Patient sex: M
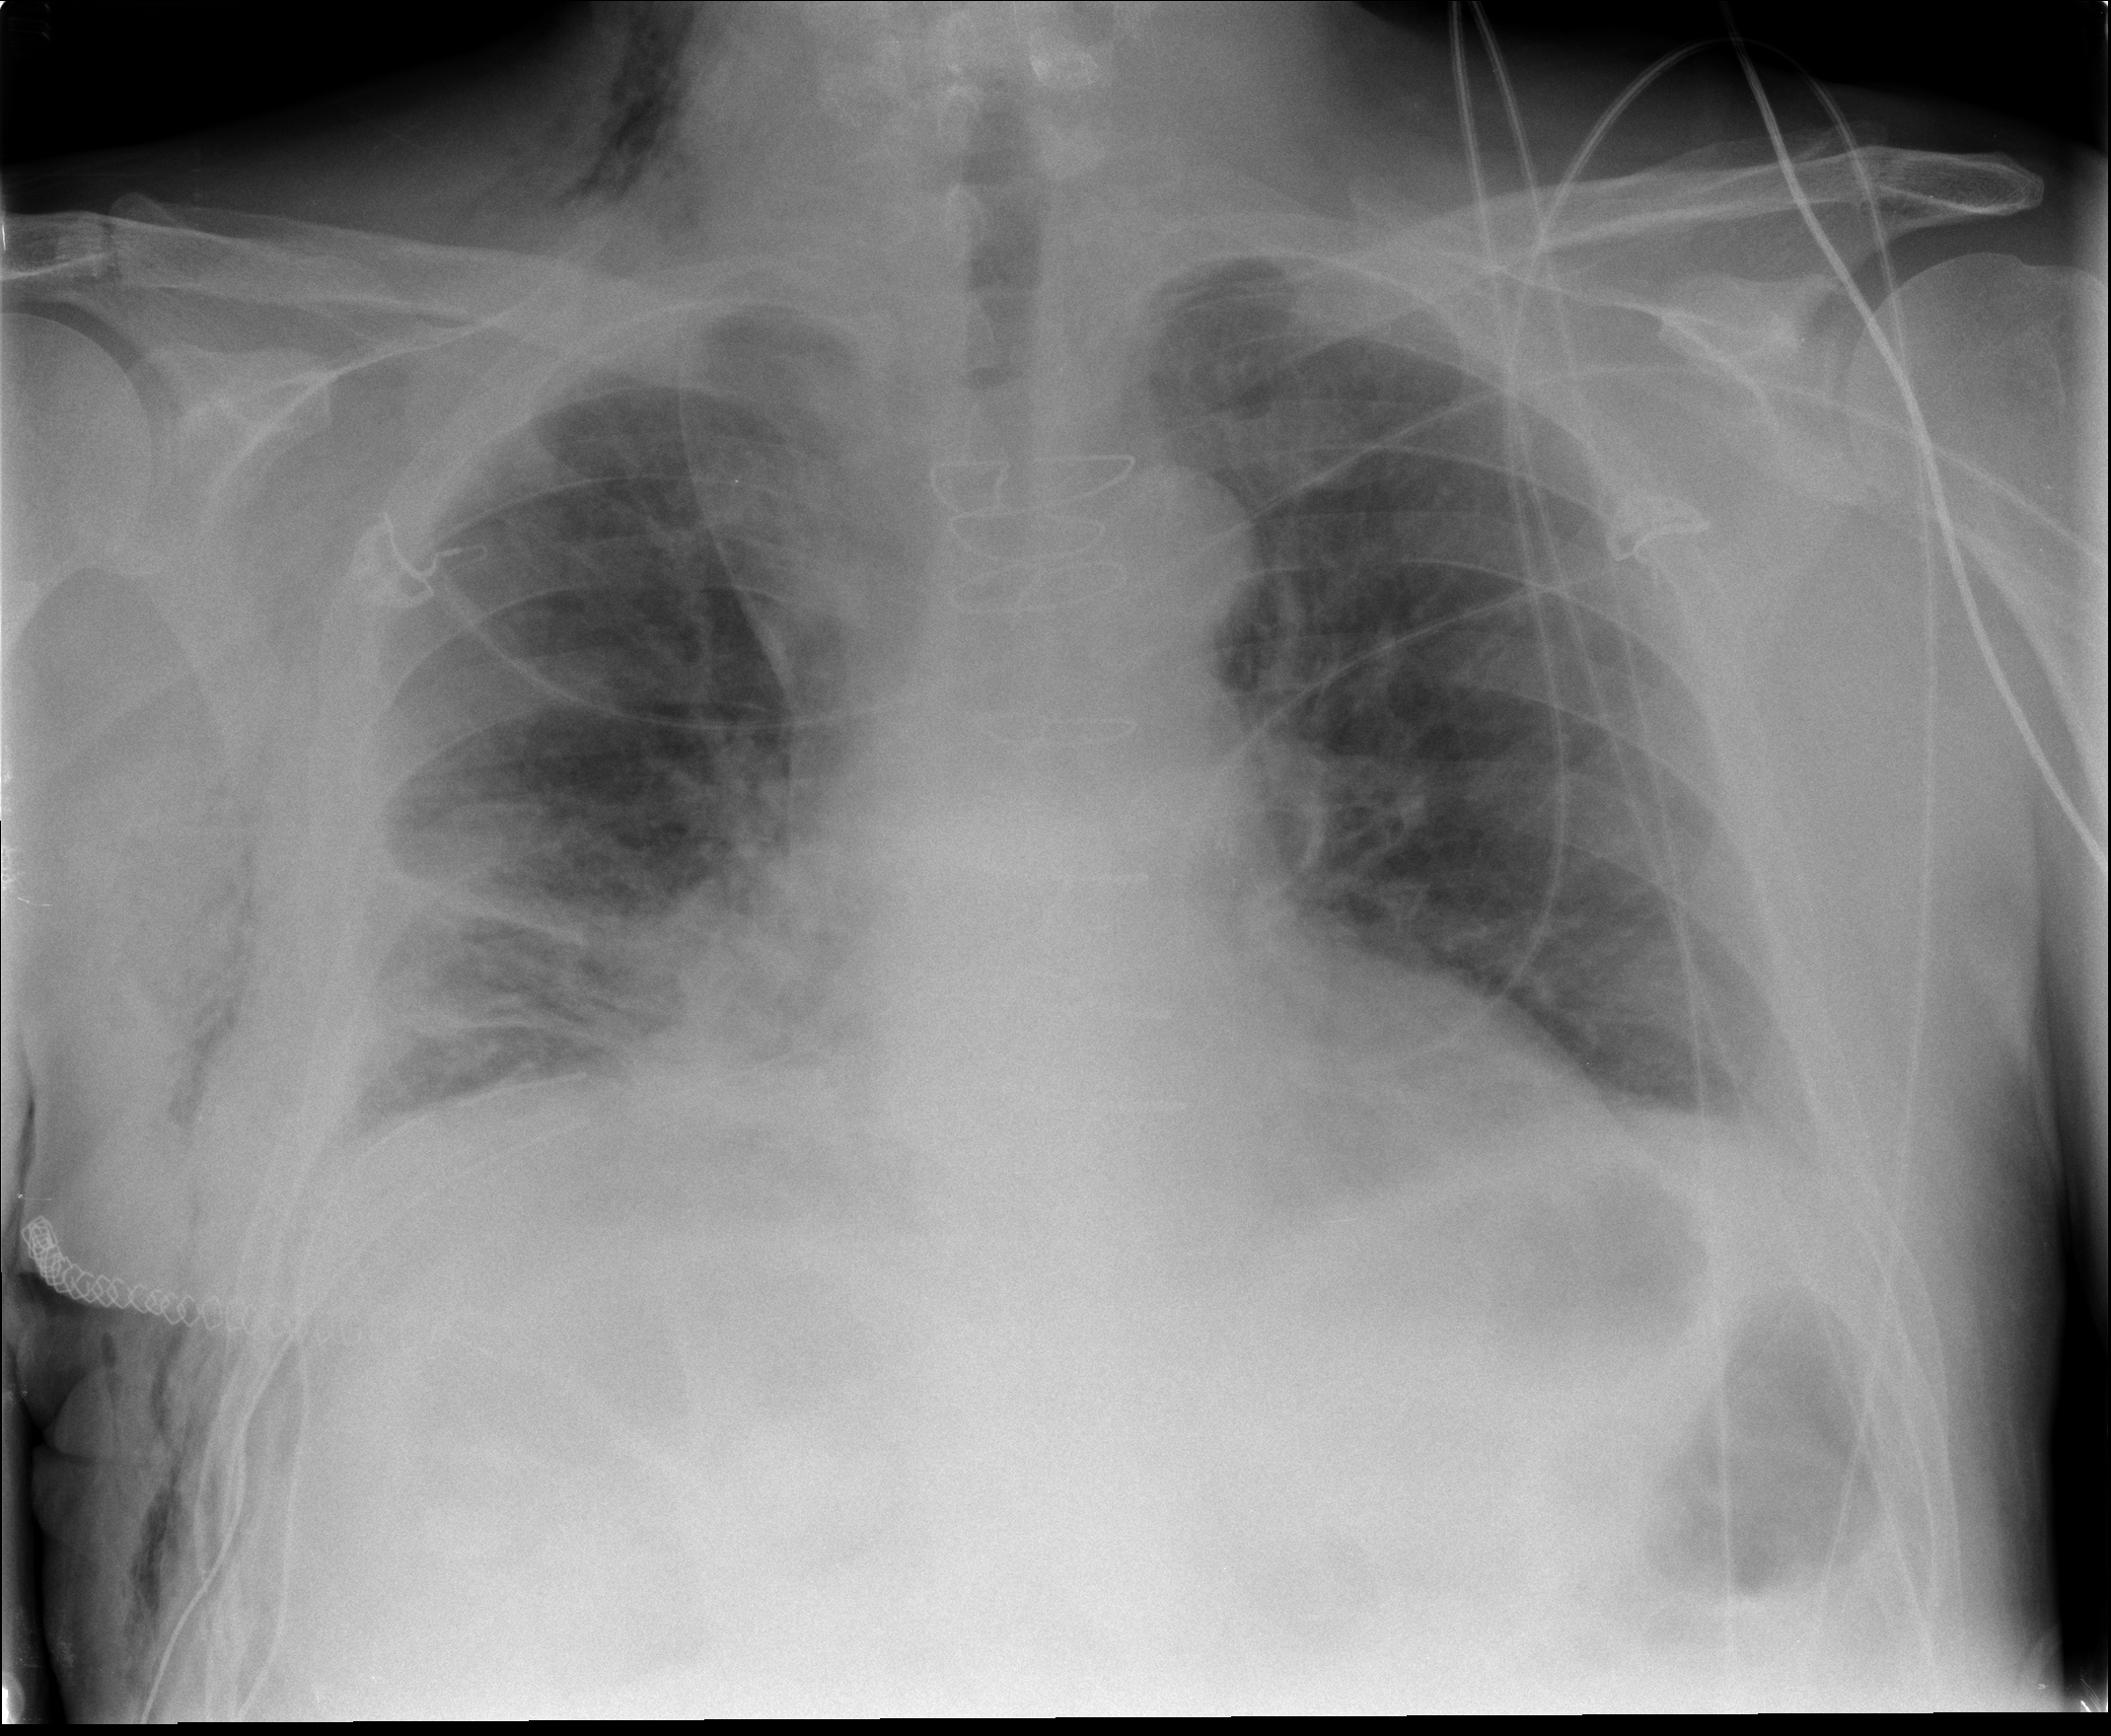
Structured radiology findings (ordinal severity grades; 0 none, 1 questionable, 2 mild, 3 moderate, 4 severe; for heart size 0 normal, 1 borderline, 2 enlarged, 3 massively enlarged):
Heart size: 1
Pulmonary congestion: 3
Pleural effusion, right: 0
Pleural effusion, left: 0
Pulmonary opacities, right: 1
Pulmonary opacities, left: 0
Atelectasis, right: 3
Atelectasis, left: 2